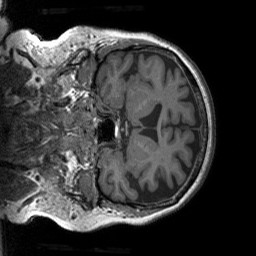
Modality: T1w
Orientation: coronal
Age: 72
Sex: female
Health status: healthy
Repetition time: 1.9 s
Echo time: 0.00252 s